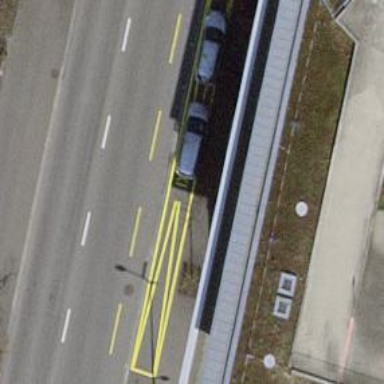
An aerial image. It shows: Taxi stand.